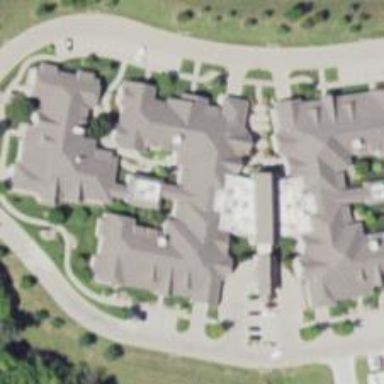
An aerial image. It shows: Nursing home.